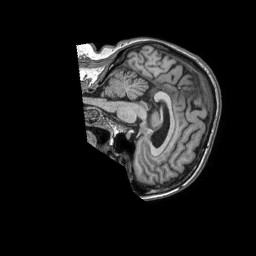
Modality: T1w
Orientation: sagittal
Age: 63
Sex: female
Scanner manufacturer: philips
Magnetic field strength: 1.5 T
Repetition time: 0.007252 s
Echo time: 0.003289 s